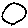
Label: circle